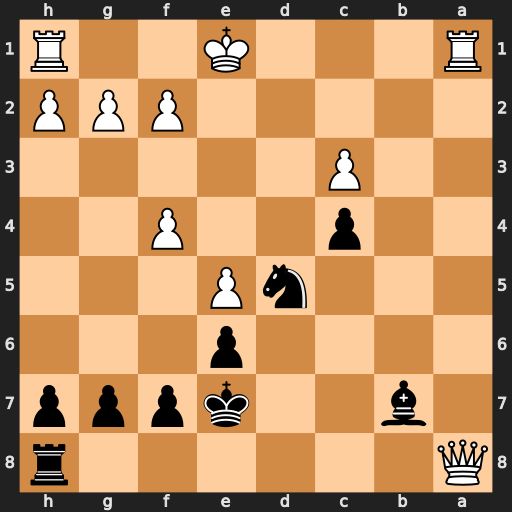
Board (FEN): Q6r/1b2kppp/4p3/3nP3/2p2P2/2P5/5PPP/R3K2R
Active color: b
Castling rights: KQ
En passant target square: -
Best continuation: Rxa8 Rxa8 Bxa8